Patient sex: M
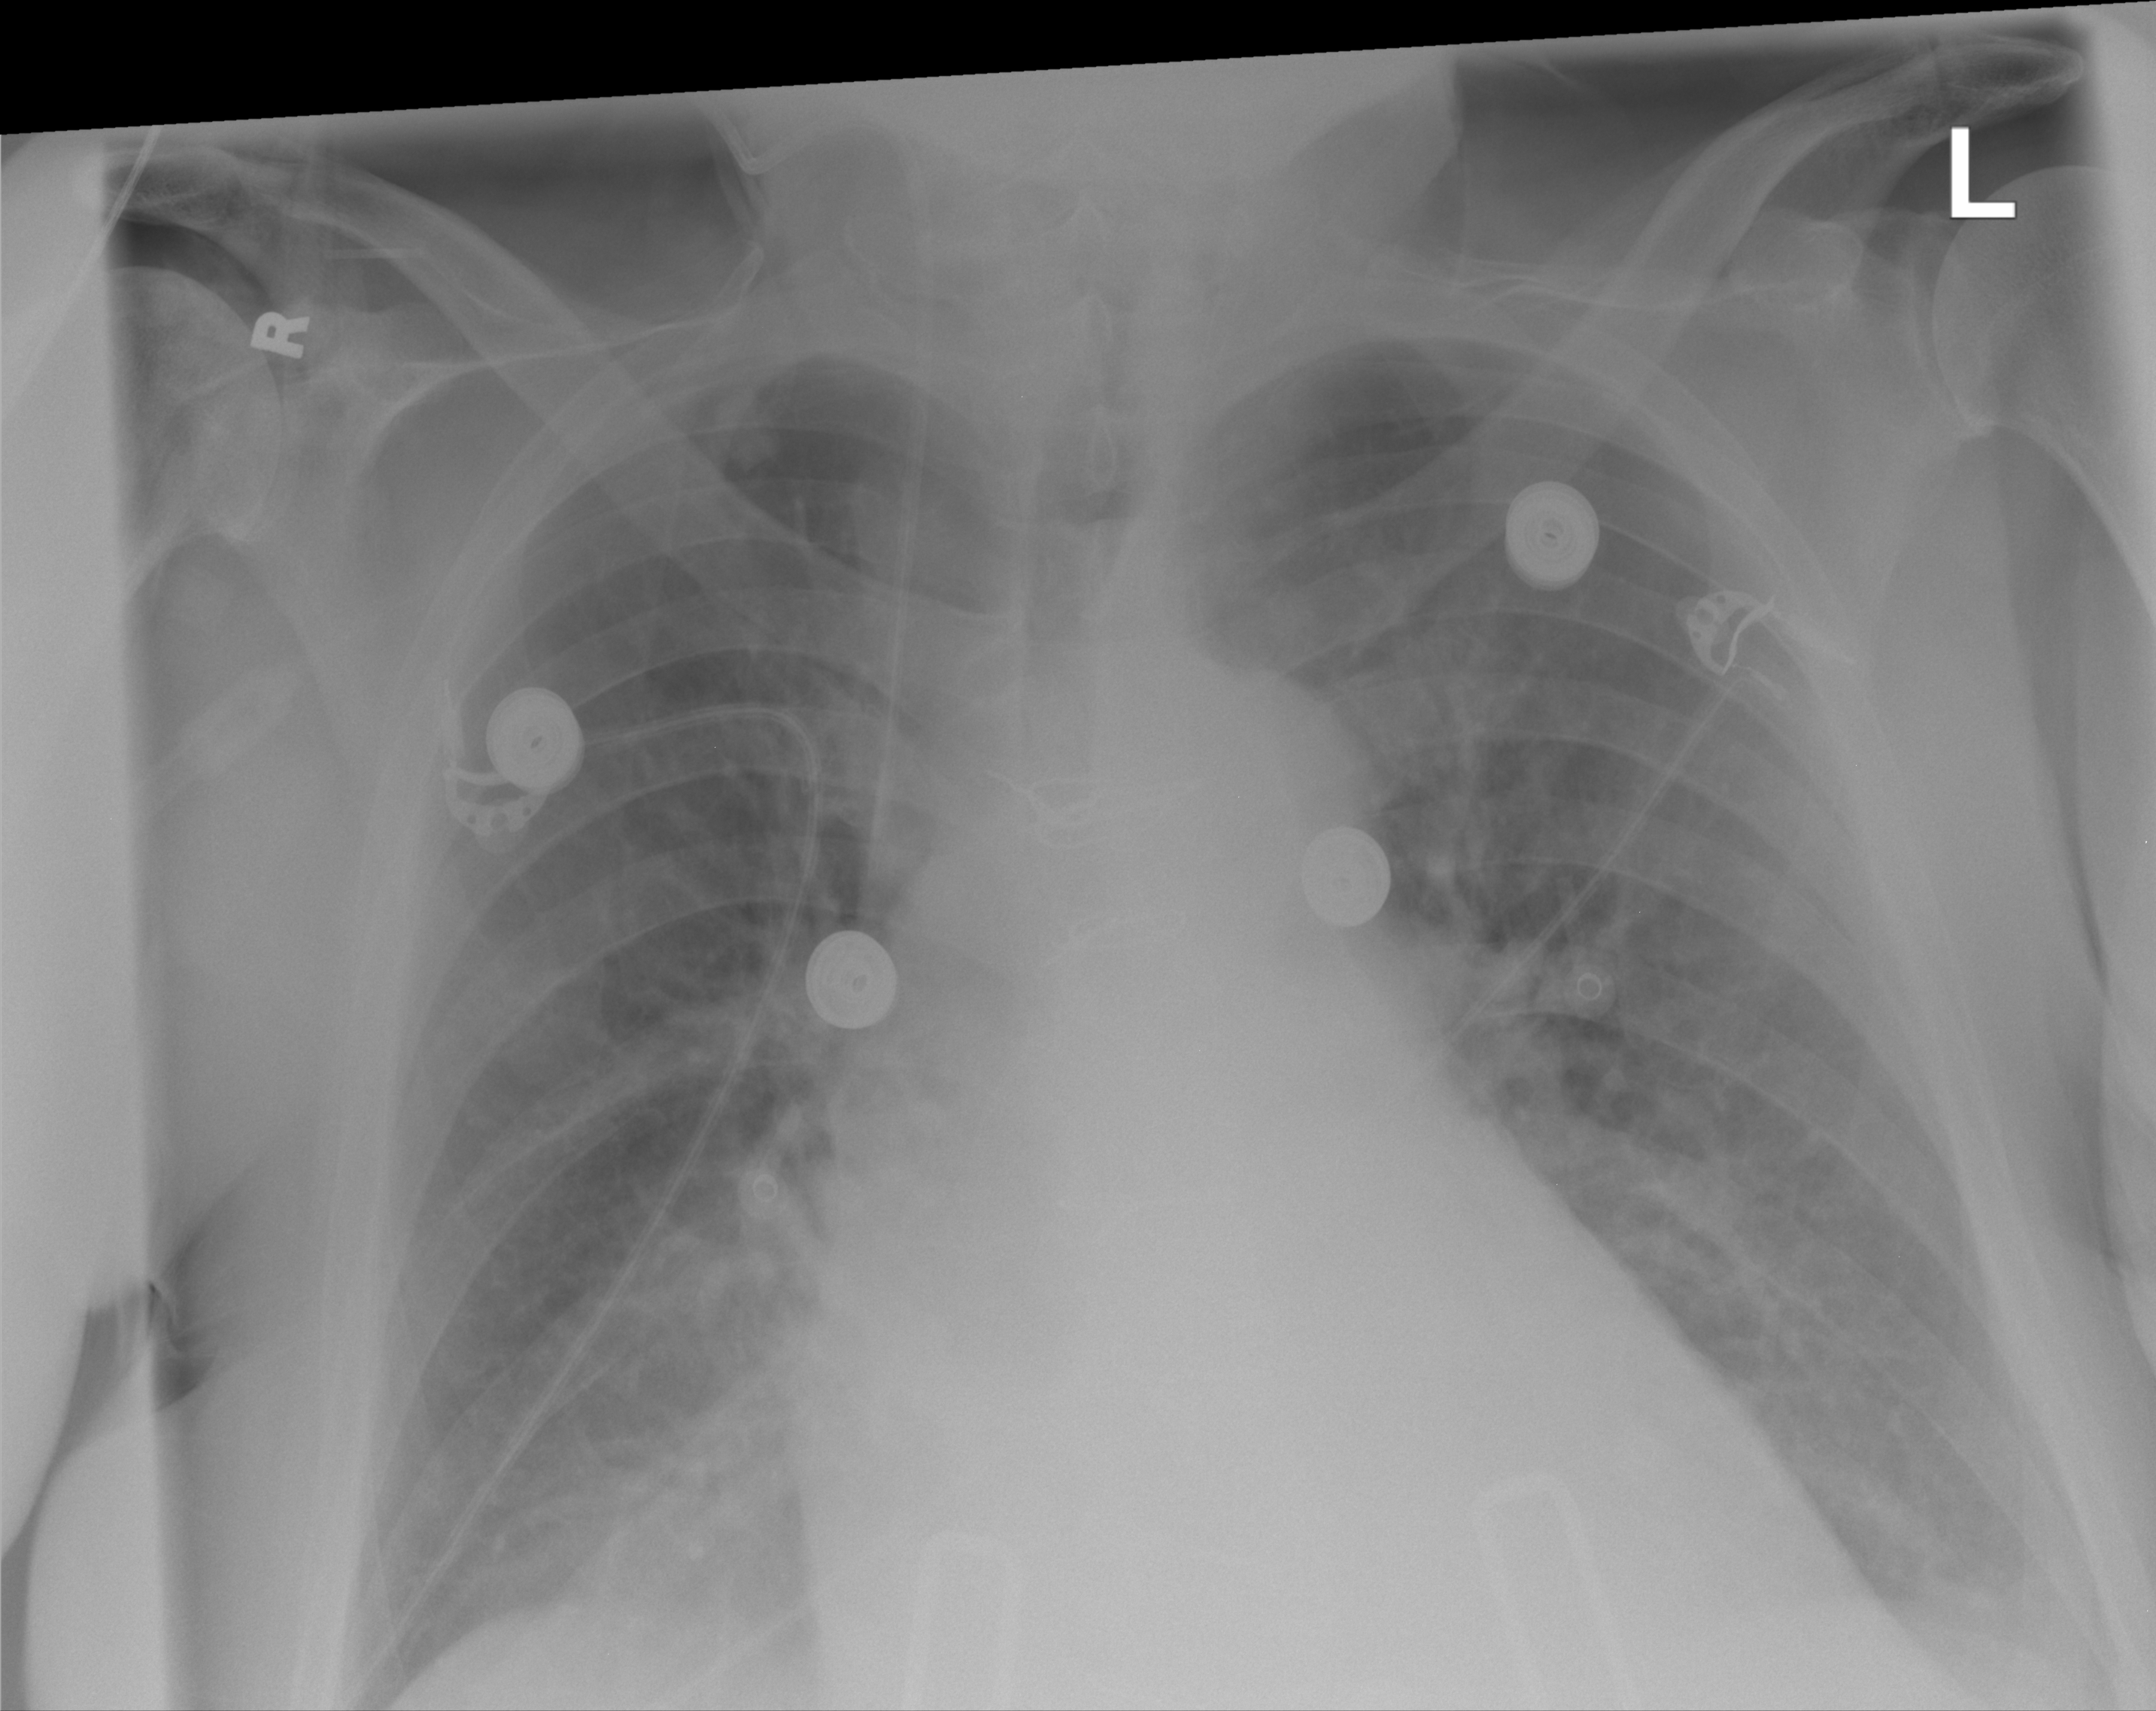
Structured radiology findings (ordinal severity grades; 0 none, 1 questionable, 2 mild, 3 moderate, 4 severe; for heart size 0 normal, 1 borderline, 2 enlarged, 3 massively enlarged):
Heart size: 2
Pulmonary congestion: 2
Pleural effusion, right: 1
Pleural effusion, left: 1
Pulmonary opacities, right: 0
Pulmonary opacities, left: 0
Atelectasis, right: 2
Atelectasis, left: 2